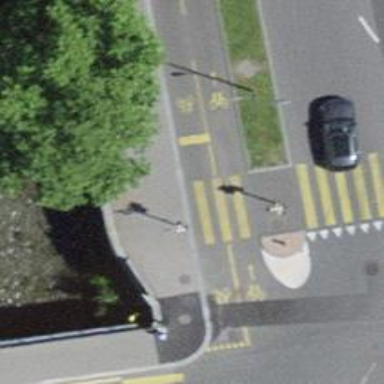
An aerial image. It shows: Crossing with traffic signals.